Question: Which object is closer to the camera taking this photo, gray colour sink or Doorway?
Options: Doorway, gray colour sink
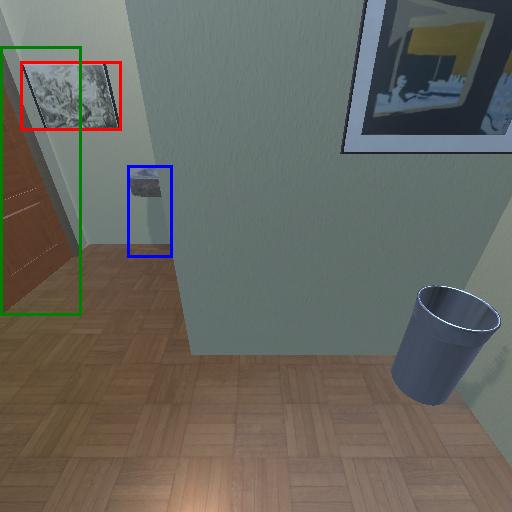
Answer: Doorway